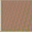
Piece: xx